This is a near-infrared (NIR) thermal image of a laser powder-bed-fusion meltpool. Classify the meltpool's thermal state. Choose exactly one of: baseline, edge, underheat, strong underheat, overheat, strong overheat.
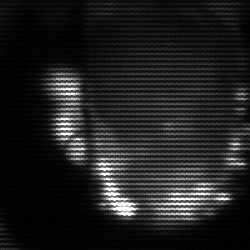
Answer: baseline